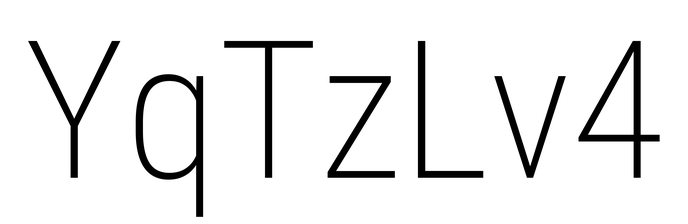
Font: Roboto_Condensed_ExtraLight